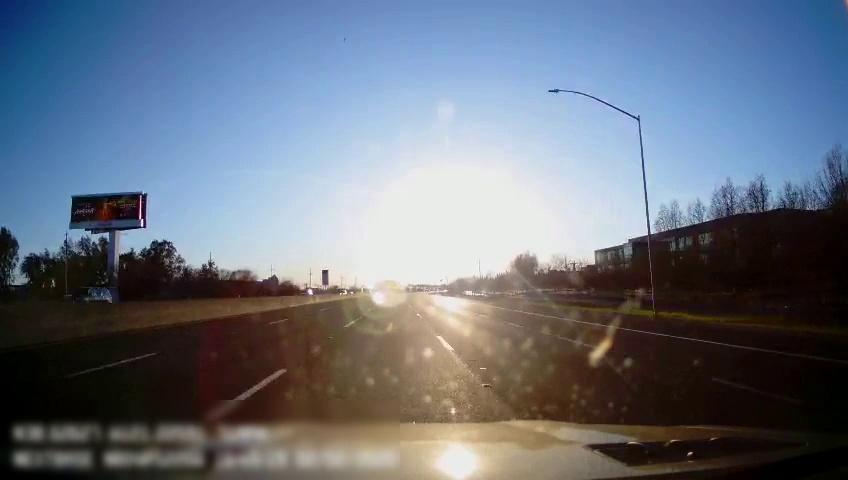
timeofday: Day
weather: Sunny
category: Drivable Space
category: Vehicles | SUV
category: Vehicles | SUV
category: Lanes | Alternate Lane
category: Lanes | Alternate Lane
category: Lanes | Current Lane
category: Lanes | Current Lane
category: Lanes | Alternate Lane
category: Lanes | Alternate Lane
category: Traffic | Signs